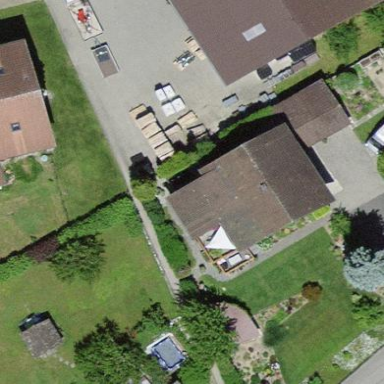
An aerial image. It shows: Residential building.